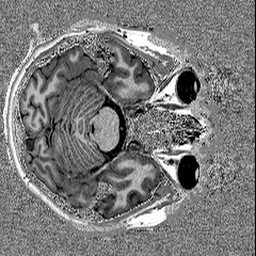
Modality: UNIT1
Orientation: axial
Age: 29
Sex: female
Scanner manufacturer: siemens
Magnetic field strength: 3 T
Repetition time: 5 s
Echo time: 0.00298 s